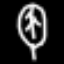
Label: leaf